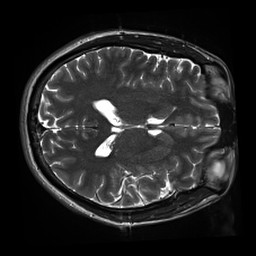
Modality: inplaneT2
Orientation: axial
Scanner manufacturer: siemens
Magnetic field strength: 3 T
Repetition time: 11 s
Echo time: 0.059 s